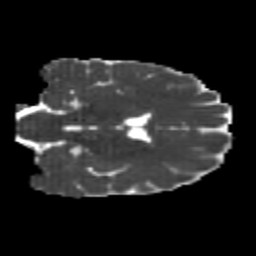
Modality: MD
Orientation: coronal
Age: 21
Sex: female
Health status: healthy
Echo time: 0.074 s